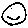
Label: smiley face